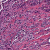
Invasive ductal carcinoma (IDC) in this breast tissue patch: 0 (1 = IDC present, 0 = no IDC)